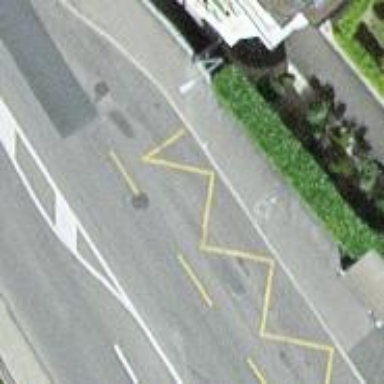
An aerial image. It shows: Bus stop with shelter. It is platform for public transport.